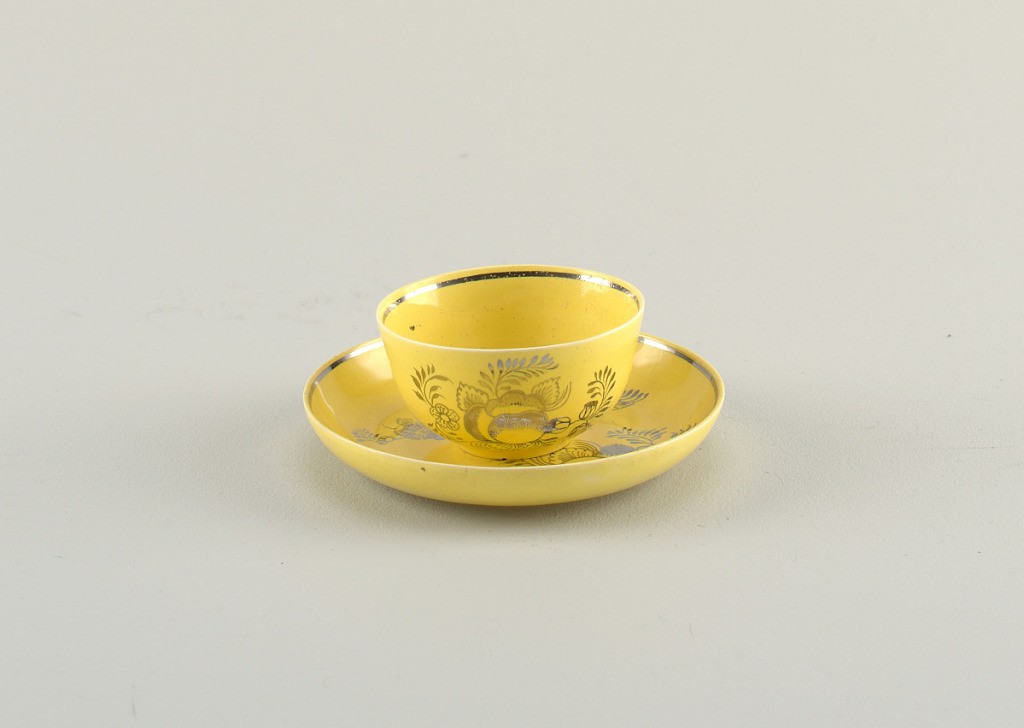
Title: Tea bowl and saucer Tea bowl and saucer
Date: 18th–mid-19th century
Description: en suite with W